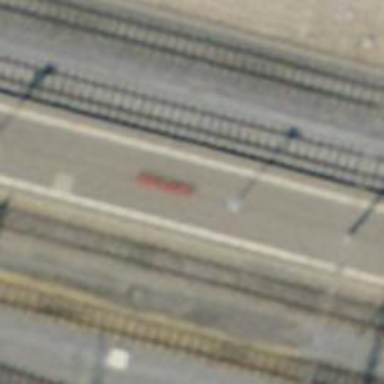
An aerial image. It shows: Red bench.